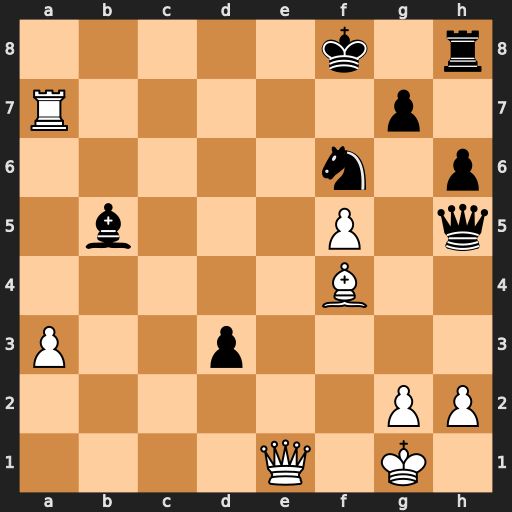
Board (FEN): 5k1r/R5p1/5n1p/1b3P1q/5B2/P2p4/6PP/4Q1K1
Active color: w
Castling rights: -
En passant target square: -
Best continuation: Qe7+ Kg8 Qxg7#